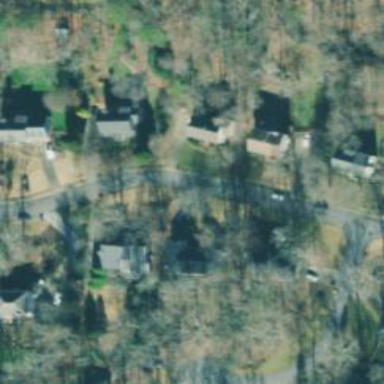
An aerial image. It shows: Smooth asphalt road in residential area.